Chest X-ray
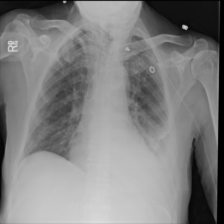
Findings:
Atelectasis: negative
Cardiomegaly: negative
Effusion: positive
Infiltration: negative
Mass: negative
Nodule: negative
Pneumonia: negative
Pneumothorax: negative
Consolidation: negative
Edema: negative
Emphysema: negative
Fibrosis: negative
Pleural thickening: positive
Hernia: negative